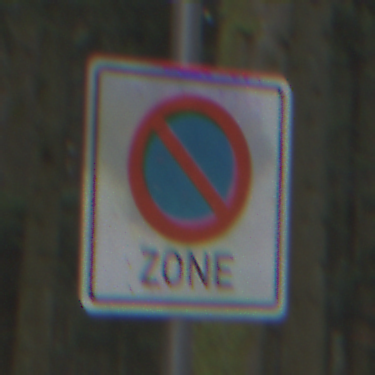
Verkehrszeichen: BeginnEingeschraenktesHalteverbotZone
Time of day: Midday
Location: Outdoor (Nature)
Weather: Overcast
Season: NotSpecified
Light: Natural